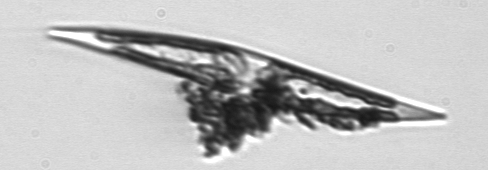
Label: Pleurosigma